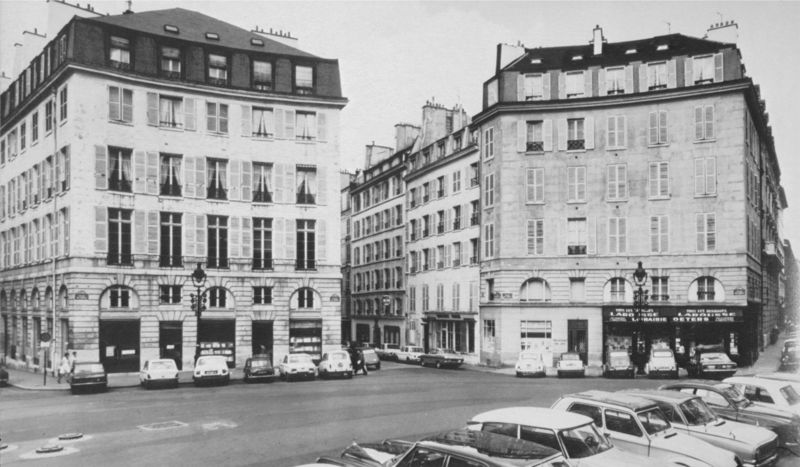
Titel: Place de l'Odéon
Standort: Paris
Institution: Place de l'Odéon
Schlagwörter: himmel, weiß, menschen, stadt, fenster, frankreich, grau, lampen, laterne, laternen, paris, schaufenster, schwarz, strasse, tür, dach, gebäude, haus, architektur, mensch, häuser, gitter, front, renaissance, fensterläden, kamin, kamine, oval, schornstein, ecke, ente, bogen, fassade, fassaden, gasse, geschäft, türen, wohnhäuser, dächer, schornsteine, tag, geschäfte, laden, läden, platz, auto, wagen, arch, curtain, lamp, people, white, window, black, gray, grey, modern, old, windows, picture, perspective, ring, foto, fotografie, photographie, straßen, bögen, eingang, fensterladen, wohnhaus, berlin, kreuzung, schwarz-weiss, asphalt, gehweg, photo, rue, ecken, rustika, eck, mansarde, man, sky, straßenlaterne, verkehr, building, house, landscape, houses, roof, street, etagen, america, light, wien, road, black and white, fotographie, stockwerke, autos, fahrzeuge, mietshaus, door, town, geschoss, person, bauwerk, boulevard, city, straßenlaternen, straßenkreuzung, attika, rustizierung, parkplatz, bauwerke, aufriß, rustica, square, brick, buildings, parken, öffentlich, hochhaus, großstadt, paltz, gulli, häuserfronten, chimney, outdoor, heute, kanaldeckel, straßburg, torn, photograph, photography, parkplätze, victoire, wheel, gullideckel, big, streetlights, einmündung, car, gullis, wheels, place, renault, cars, vienna, store, boutique, geschäftshäuser, shop, shops, london, post, boutiquen, boutiwue, schornsteinestraßen, seitenstraßen, autoo, keruzung, zwanzigstes jahrhundert, fensterladne, roads, street lamp, apartment, windo, 1960, 60s, apartments, rustizierungen, turn, klasszismus, strassbourg, parking, city square, roa, storefront, old photo, sewer, öffentlicher platz, dohlen, garage, ringbebauung, tern, old cars, gglass, owning, junction, strassenlateren, city buidlings